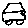
Label: car